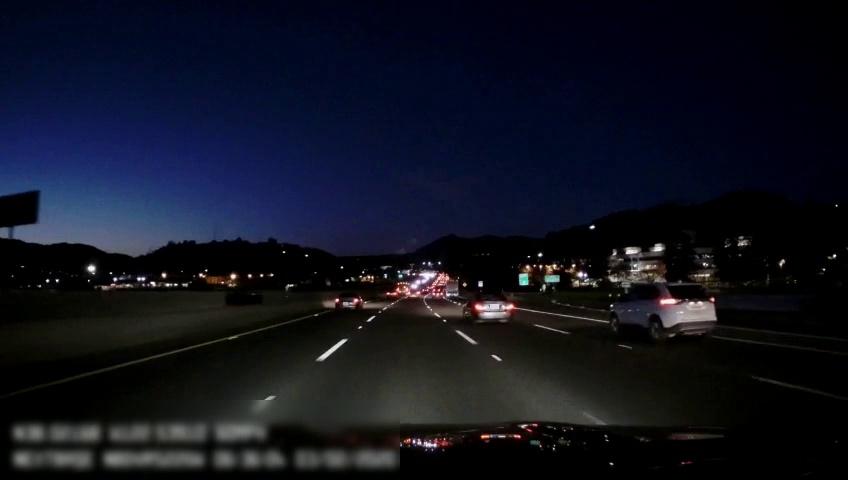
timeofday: Night
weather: Other
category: Drivable Space
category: Vehicles | Bus
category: Vehicles | Car
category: Vehicles | Car
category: Vehicles | Car
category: Vehicles | SUV
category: Vehicles | Car
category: Vehicles | Car
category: Lanes | Alternate Lane
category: Lanes | Current Lane
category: Lanes | Current Lane
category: Lanes | Alternate Lane
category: Lanes | Alternate Lane
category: Lanes | Alternate Lane
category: Traffic | Signs
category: Traffic | Signs